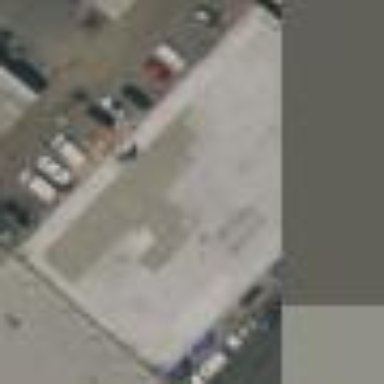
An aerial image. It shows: Warehouse building.